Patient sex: M
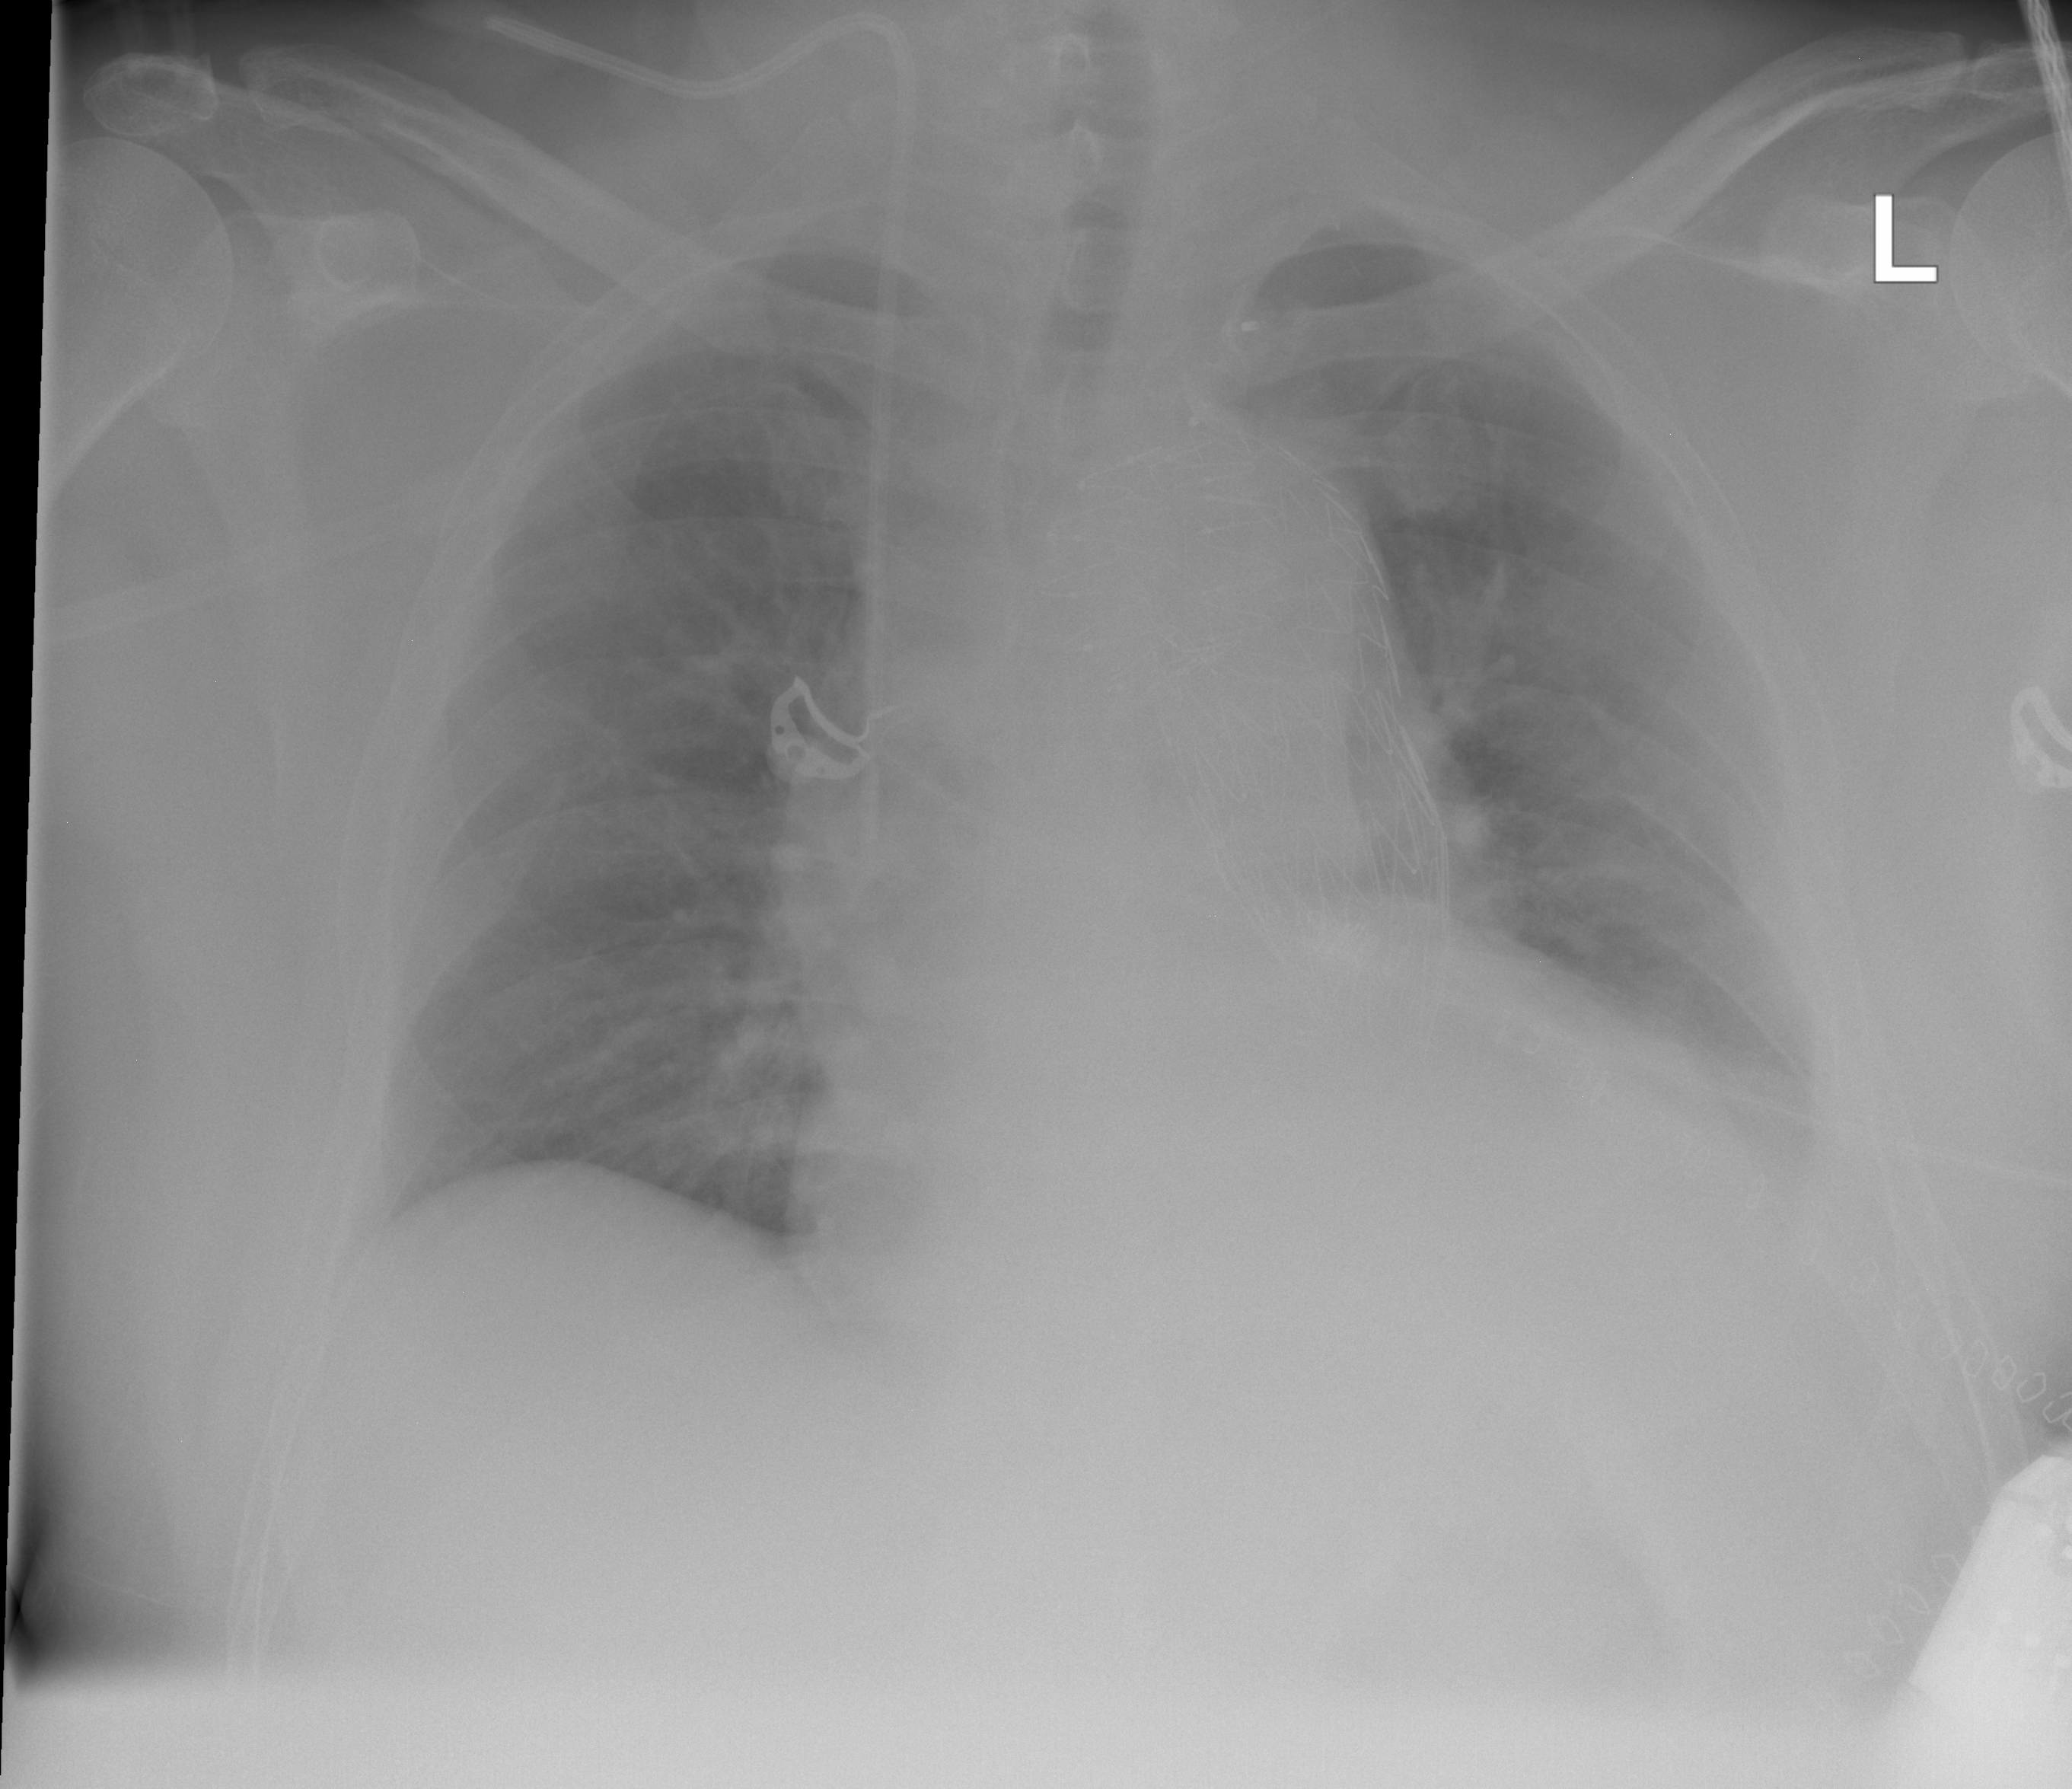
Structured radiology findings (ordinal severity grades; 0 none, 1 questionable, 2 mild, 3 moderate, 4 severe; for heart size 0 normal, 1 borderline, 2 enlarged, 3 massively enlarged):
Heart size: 2
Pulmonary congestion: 2
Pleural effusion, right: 0
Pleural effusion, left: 2
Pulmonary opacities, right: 0
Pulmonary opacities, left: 0
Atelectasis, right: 0
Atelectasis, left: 2